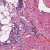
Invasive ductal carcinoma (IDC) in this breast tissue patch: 1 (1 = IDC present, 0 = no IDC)